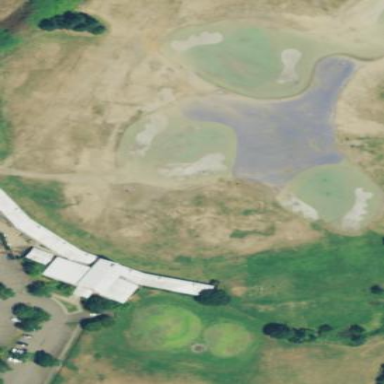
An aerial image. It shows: Golf course.